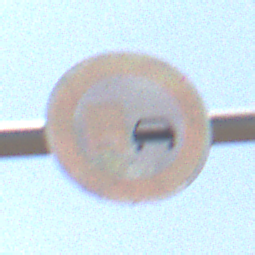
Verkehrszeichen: UeberholverbotKraftfahrzeuge
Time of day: Midday
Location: Outdoor (Nature)
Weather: PartlyCloudy
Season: NotSpecified
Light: Natural